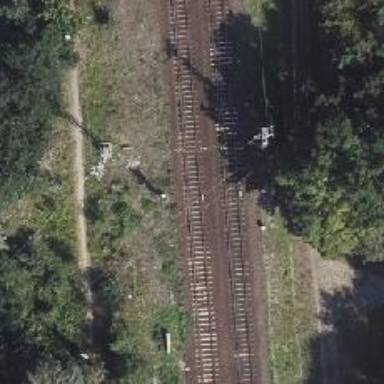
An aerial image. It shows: Railway signal.